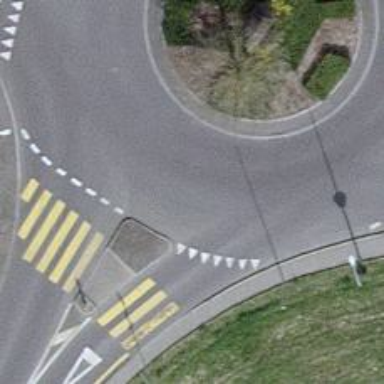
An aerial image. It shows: Tertiary road with asphalt surface leading to roundabout.